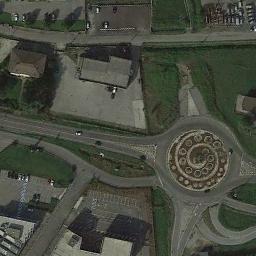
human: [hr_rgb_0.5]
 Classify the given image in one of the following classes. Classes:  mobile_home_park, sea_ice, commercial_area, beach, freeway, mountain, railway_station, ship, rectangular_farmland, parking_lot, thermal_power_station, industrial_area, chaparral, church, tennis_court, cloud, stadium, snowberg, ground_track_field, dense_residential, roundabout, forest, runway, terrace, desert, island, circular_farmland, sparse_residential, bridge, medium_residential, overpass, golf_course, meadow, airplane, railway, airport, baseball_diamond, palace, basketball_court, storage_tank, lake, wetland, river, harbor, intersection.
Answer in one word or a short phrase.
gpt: roundabout